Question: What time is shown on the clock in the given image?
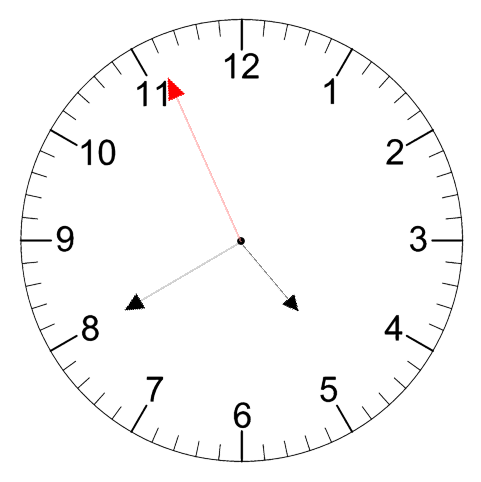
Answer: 04:39:56